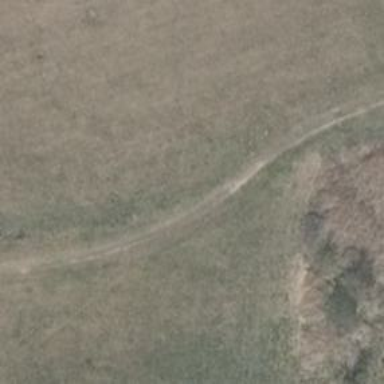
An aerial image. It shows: Ground path.